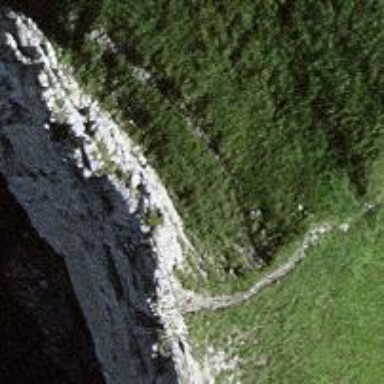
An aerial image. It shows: Natural cliff.